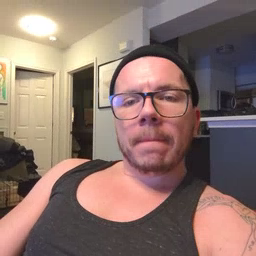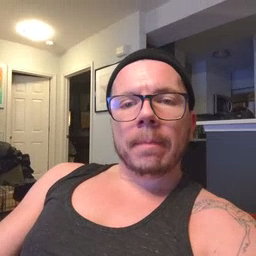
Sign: if